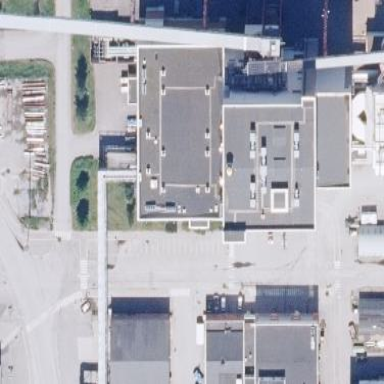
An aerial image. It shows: Industrial building housing generator powered by biomass and coal.